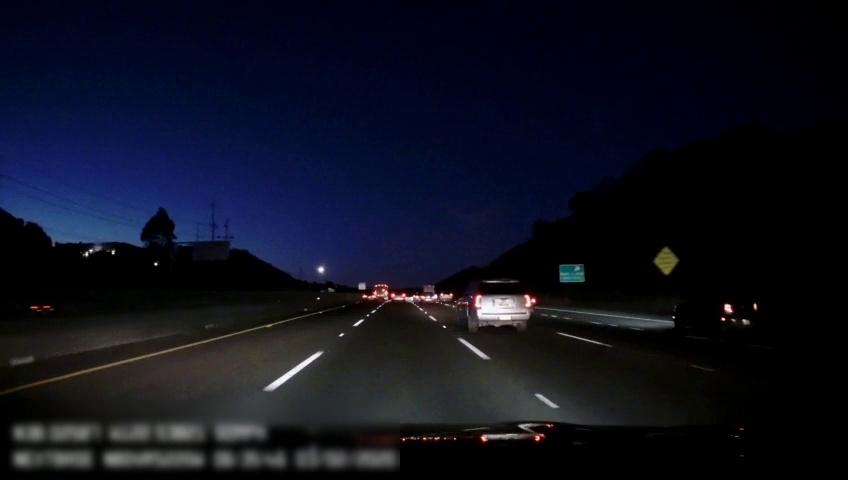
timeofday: Night
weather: Other
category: Drivable Space
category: Vehicles | Bus
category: Vehicles | Car
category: Vehicles | Car
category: Vehicles | SUV
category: Vehicles | Car
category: Vehicles | Car
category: Vehicles | SUV
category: Vehicles | Car
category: Lanes | Alternate Lane
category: Lanes | Current Lane
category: Lanes | Current Lane
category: Lanes | Alternate Lane
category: Lanes | Alternate Lane
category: Lanes | Alternate Lane
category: Traffic | Signs
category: Traffic | Signs